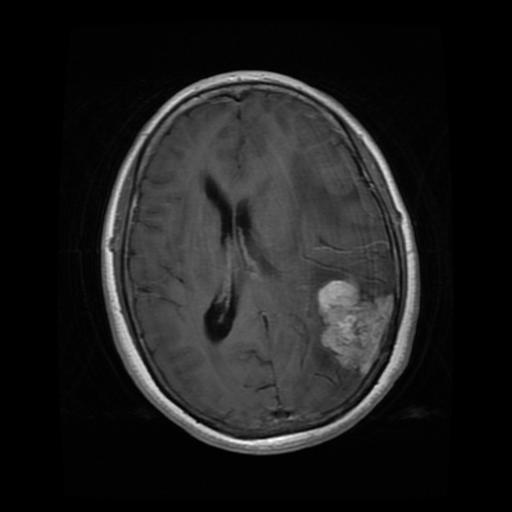
Label: meningioma